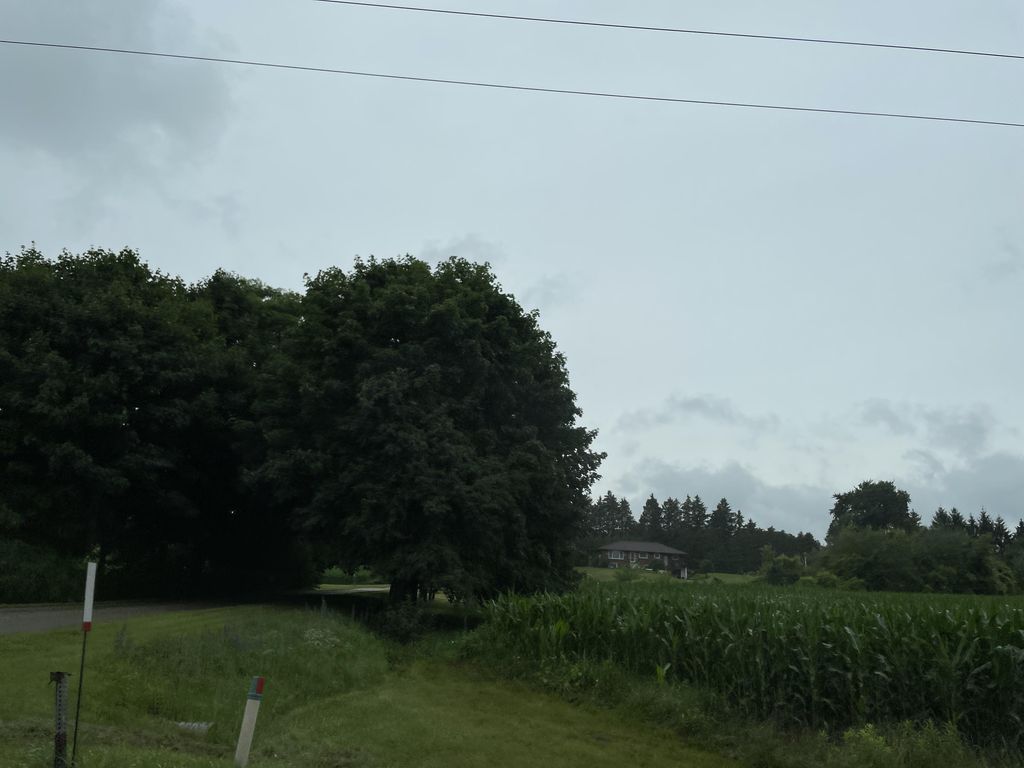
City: kitchener-waterloo